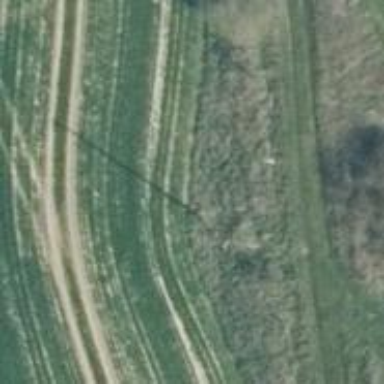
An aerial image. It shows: Power pole.